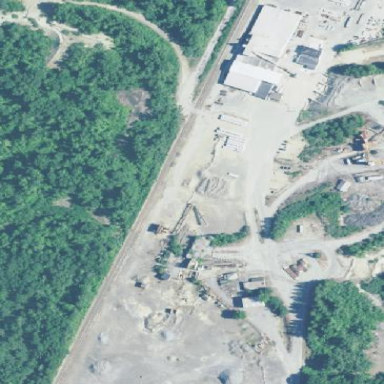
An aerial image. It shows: Quarry area.